Question: I have time-sensitive data that ranges from now until 7 days from now with hourly resolution ~220 values. I was able to get them to plot following Mike Bostock's demo here: <URL>
but I can't seem to find how to extend the timescales and data to span across the entire display. I was looking for an extent argument or xrange or width, but I haven't had any luck. I'm sure the answer is trivial, but I can't seem to find it.

'''
var context = cubism.context()
.step(<PHONE>) // <-- this changes the time resolution
.size(1280) // <-- this changes the width
.stop();
'''
Also, 'd3.time.scale.domain' seems to be undefined in d3.v3.min.js.
Here's the fiddle that shows you what the code looks like (because it's calling d3.csv I wasn't sure how to get it completely working in the fiddle...so I included the csv file below the javascript.) : <URL>
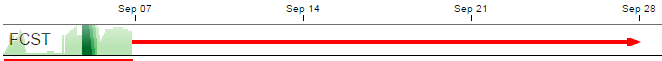
Answer: I think that cubism uses a single pixel for each time slice, so if you've only got 220 timesteps only 220 pixels are needed. Check the documentation to be sure. If I'm correct then you'll either have to be creative with your timeseries and extend the timestep (by repeating adjacent records) or perhaps d3 (or one of the various libraries built on it) would better suit your purposes. - user1614080
This I'm sure is the answer...